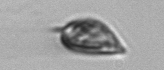
Label: Prorocentrum_triestinum